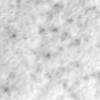
Label: no_change